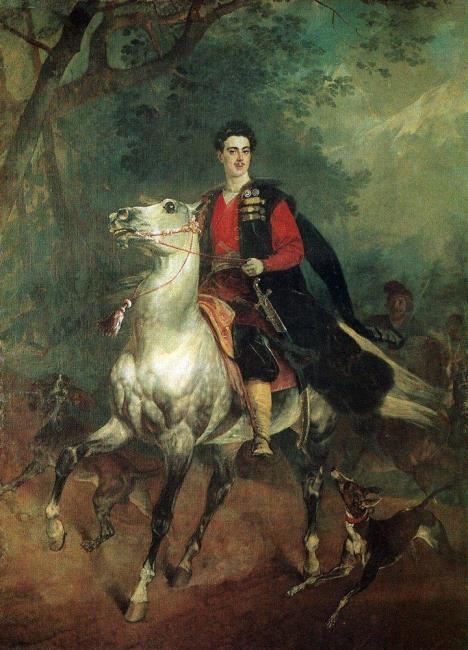
Title: Portret van Anatoly Nikolaievich Demidov (1813-1870), prins van San Donato
Artist: Karl Pavlovich Brullov
Earliest date: 1831
Latest date: 1831
Genre: painting
Keywords: equestrian portrait, facing front, horse, dog, landscape as background, body facing left, head to the right